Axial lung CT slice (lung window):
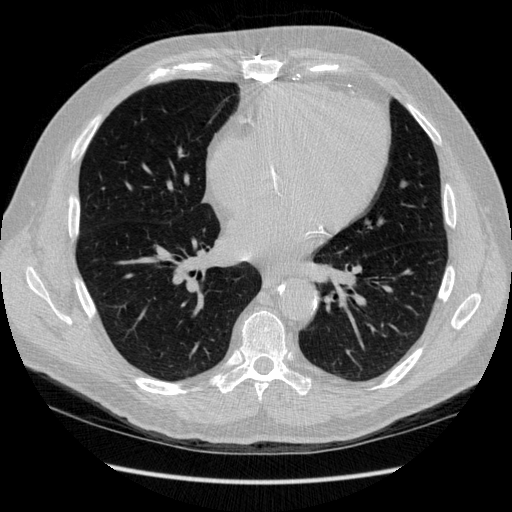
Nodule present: no